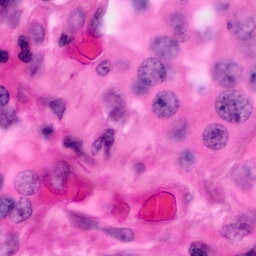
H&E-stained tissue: Pancreatic